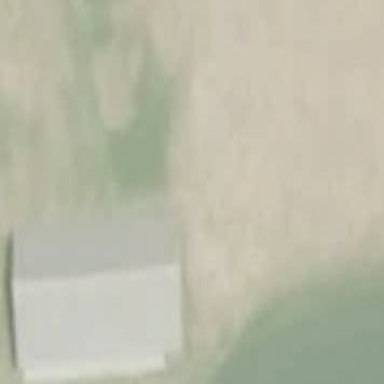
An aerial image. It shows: Shed building.